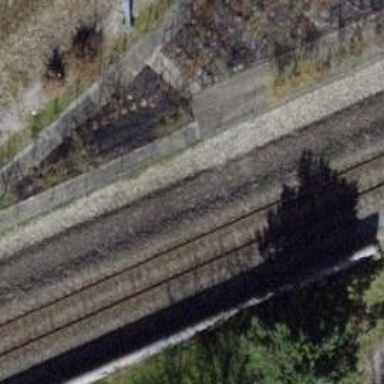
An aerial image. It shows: Paved track with grade 1 surface.